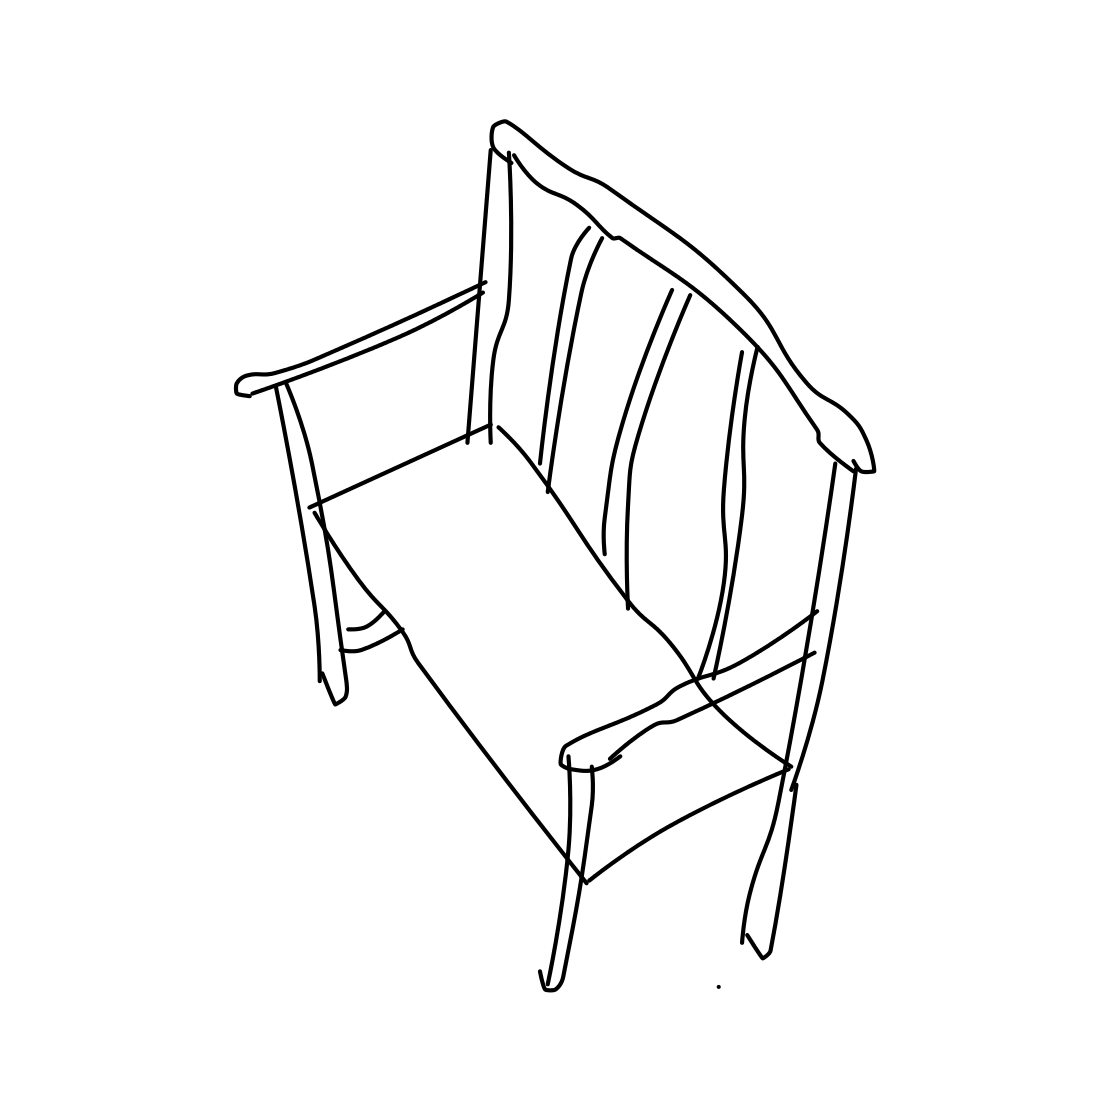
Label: bench